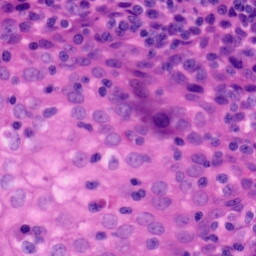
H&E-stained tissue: Tonsil